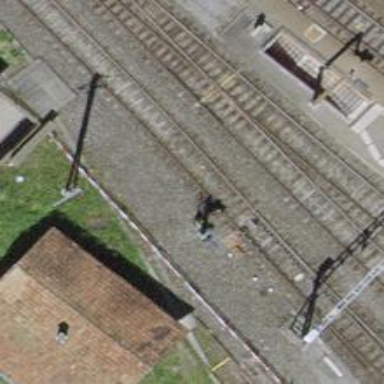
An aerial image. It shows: Railway switch.